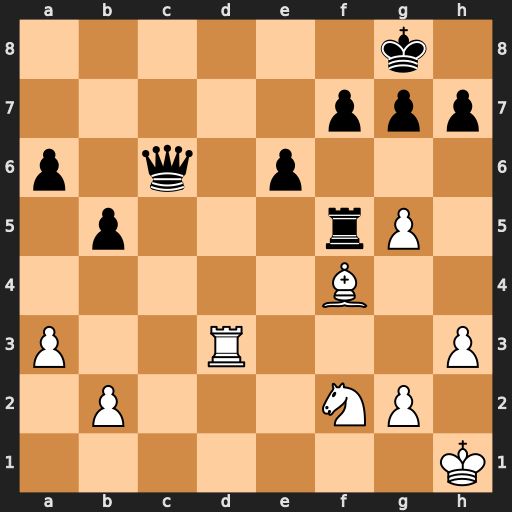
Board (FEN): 6k1/5ppp/p1q1p3/1p3rP1/5B2/P2R3P/1P3NP1/7K
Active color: w
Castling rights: -
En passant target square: -
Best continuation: Rd8+ Qe8 Rxe8#